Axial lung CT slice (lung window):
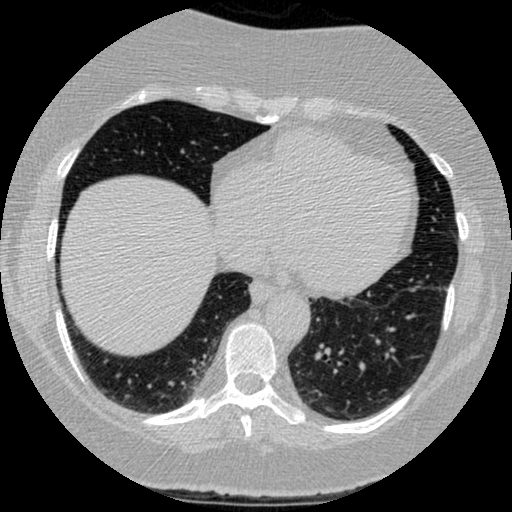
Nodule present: no